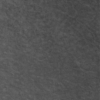
Label: not_dusty